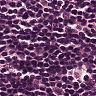
Metastatic tissue present: no